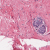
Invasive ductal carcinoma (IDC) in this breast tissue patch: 0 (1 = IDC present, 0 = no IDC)